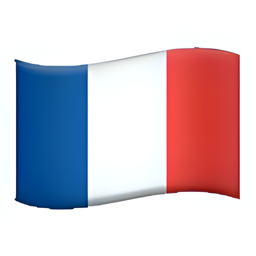
Name: flag for france
Emoji: 🇫🇷
Group: Flags
Sub-group: country-flag